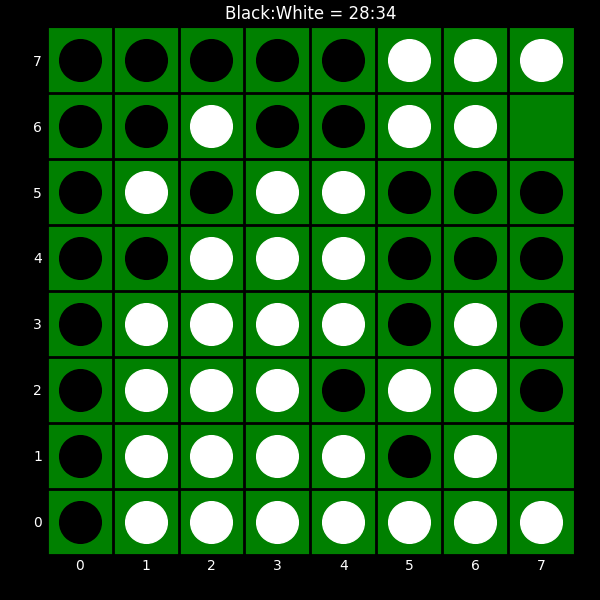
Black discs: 28
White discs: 34